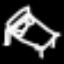
Label: bed